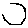
Label: hexagon